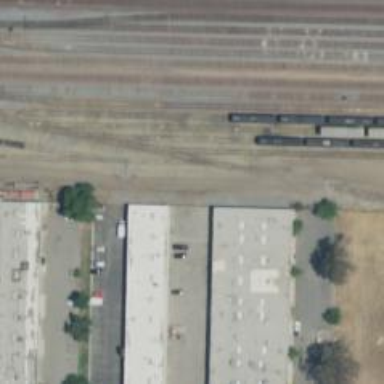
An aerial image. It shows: Railway yard in service.